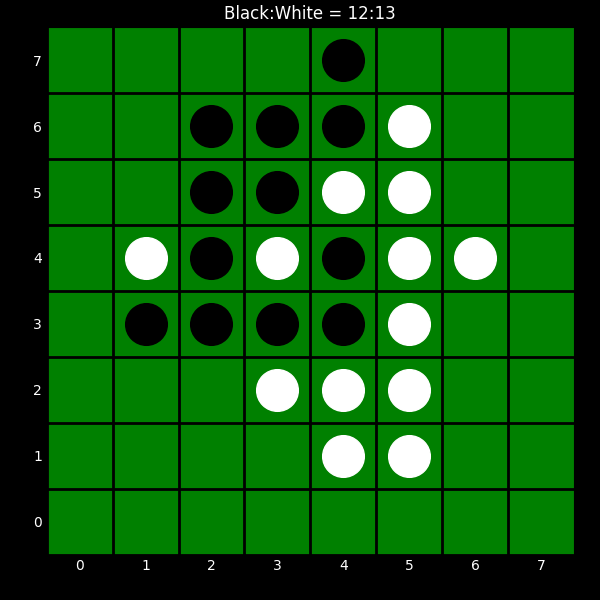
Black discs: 12
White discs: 13